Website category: auto
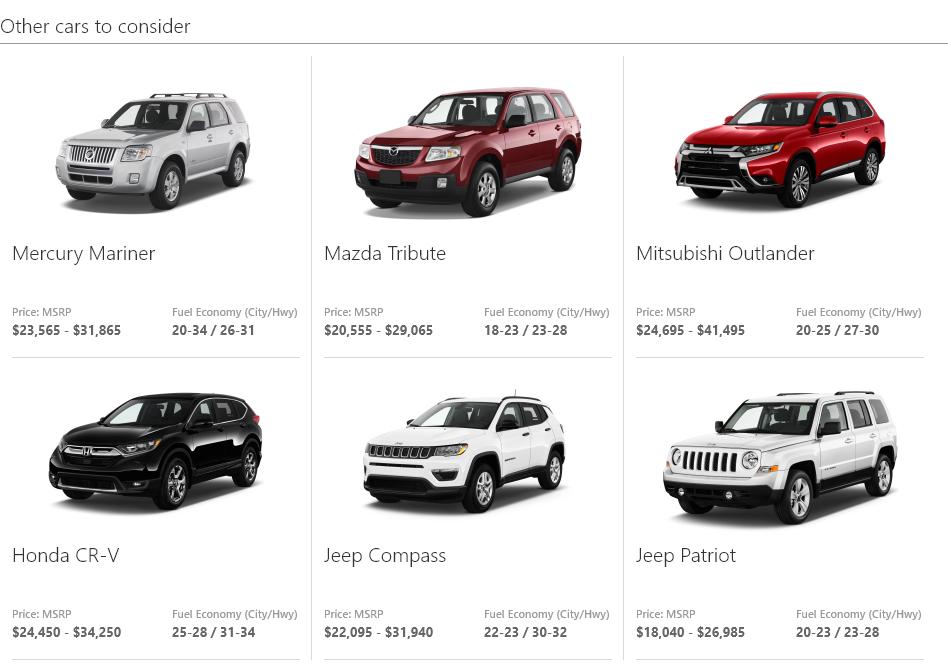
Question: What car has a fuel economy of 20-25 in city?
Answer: Mitsubishi Outlander

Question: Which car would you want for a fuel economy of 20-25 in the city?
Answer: Mitsubishi Outlander

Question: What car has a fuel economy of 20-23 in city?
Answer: Jeep Patriot

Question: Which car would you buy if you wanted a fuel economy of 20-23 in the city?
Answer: Jeep Patriot

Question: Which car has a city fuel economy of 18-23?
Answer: Mazda Tribute

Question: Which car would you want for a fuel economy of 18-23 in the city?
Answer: Mazda Tribute

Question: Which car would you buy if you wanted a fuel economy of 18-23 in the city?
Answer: Mazda Tribute

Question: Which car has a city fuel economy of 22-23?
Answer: Jeep Compass

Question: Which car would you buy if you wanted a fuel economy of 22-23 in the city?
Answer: Jeep Compass

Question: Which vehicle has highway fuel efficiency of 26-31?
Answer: Mercury Mariner

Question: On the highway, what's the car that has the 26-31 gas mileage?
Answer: Mercury Mariner

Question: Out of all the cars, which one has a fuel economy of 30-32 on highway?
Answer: Jeep Compass

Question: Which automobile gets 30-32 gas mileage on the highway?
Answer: Jeep Compass

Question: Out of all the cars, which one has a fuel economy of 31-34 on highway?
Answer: Honda CR-V

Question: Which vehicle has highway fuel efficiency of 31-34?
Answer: Honda CR-V

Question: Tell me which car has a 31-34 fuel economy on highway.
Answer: Honda CR-V

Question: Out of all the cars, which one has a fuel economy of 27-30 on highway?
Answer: Mitsubishi Outlander

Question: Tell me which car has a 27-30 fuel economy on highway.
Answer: Mitsubishi Outlander